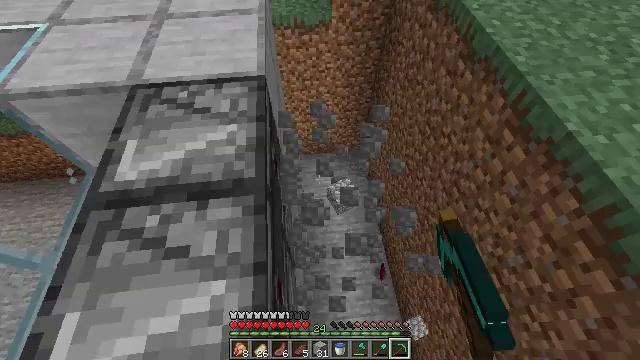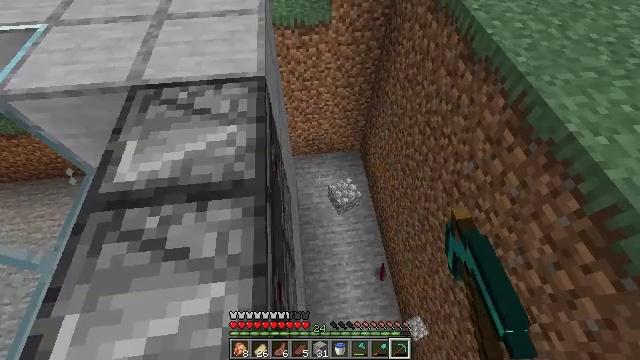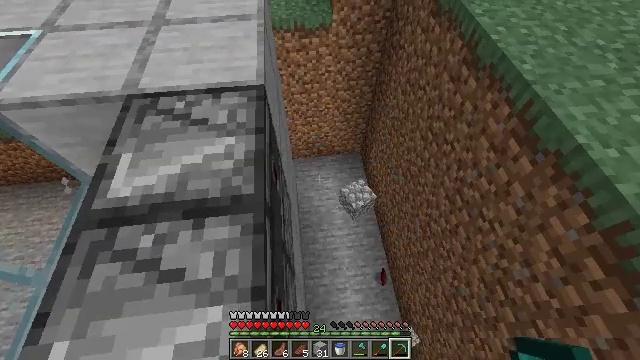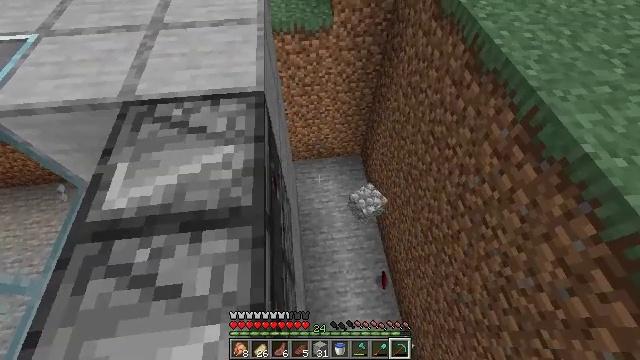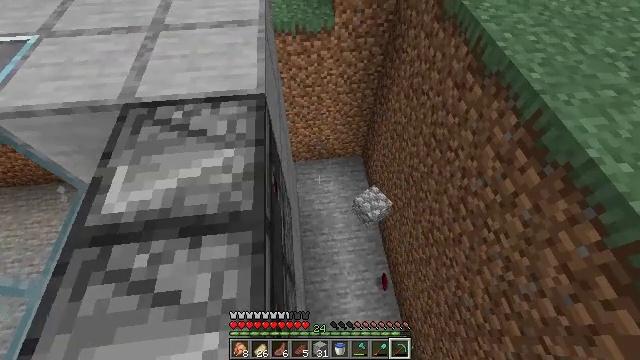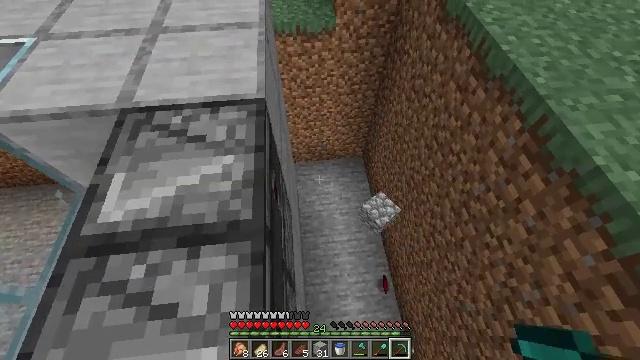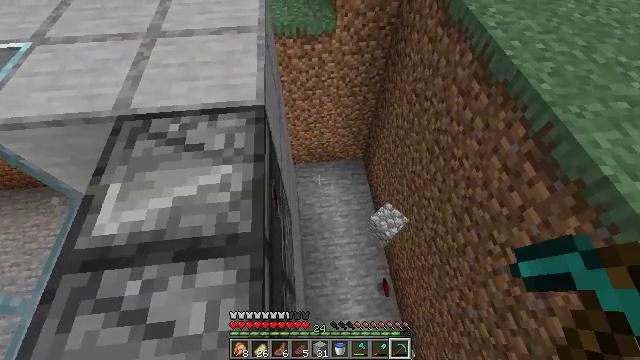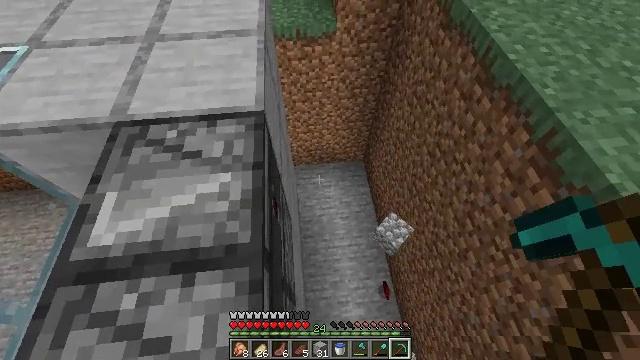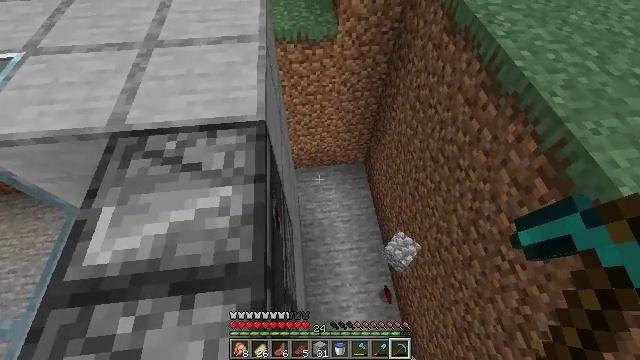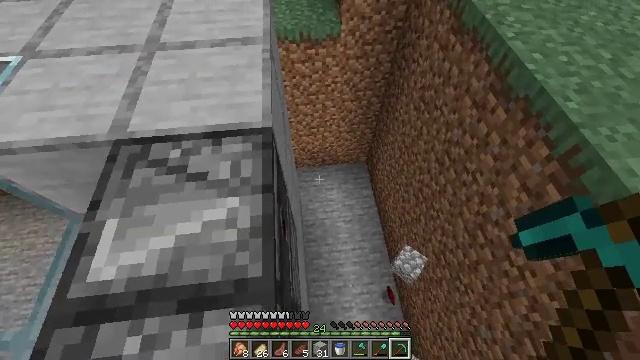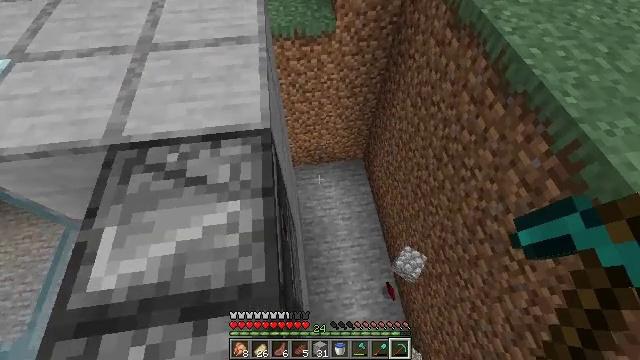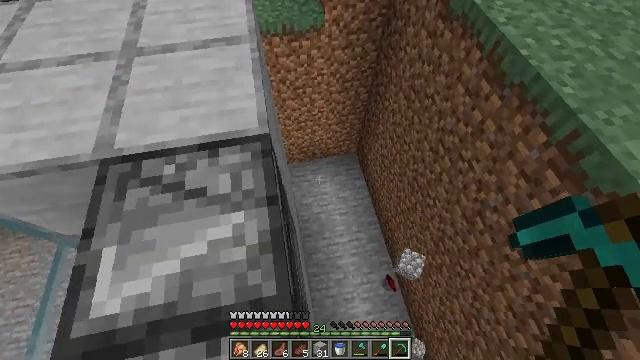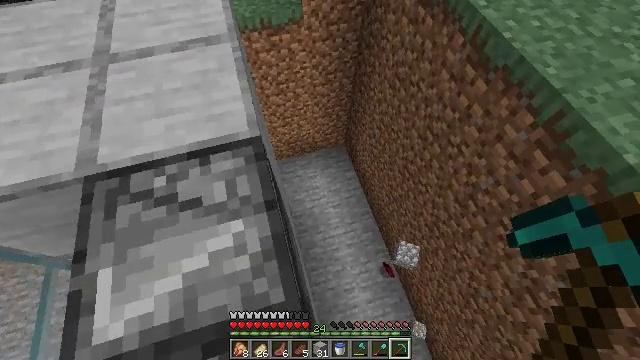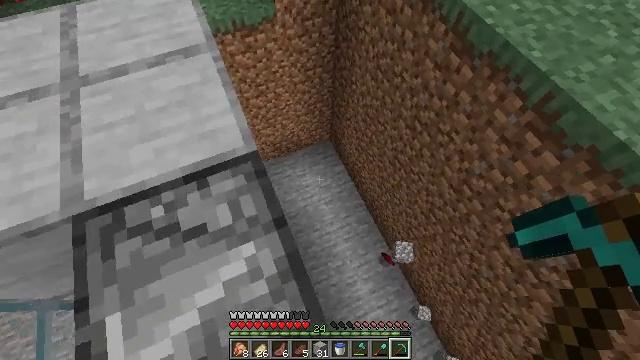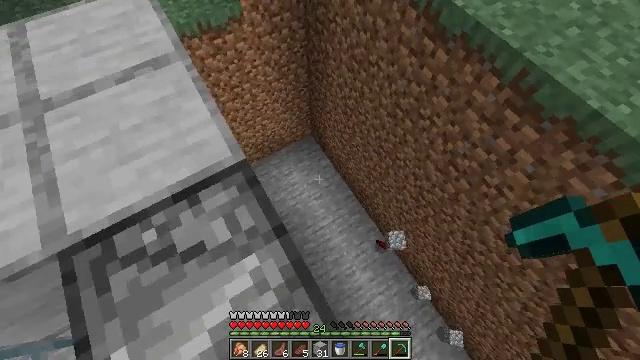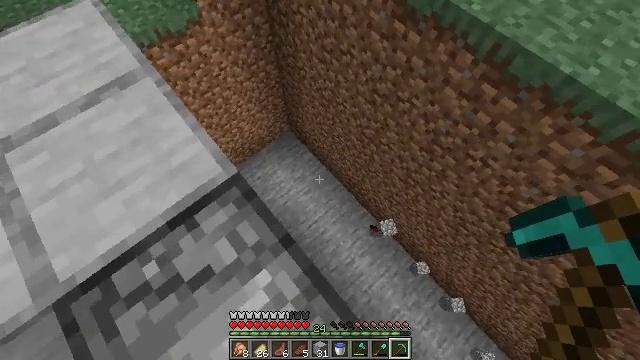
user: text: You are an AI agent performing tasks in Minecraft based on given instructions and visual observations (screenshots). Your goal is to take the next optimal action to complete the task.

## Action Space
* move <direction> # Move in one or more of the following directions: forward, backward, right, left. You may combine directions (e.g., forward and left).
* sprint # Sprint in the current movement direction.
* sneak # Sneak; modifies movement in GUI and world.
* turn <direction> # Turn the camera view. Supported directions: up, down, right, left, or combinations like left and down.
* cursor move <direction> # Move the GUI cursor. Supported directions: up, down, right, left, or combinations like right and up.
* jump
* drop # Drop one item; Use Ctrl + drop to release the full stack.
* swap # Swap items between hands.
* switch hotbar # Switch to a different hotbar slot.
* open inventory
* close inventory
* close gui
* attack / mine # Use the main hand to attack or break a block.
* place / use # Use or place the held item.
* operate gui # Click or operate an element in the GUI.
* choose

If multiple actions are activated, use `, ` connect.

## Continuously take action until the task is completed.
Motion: motion action
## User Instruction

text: Collect the observer.
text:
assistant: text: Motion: move forward, sneak, attack / mine
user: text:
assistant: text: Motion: move forward, sneak
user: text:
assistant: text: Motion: move forward, sneak
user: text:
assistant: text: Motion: move forward, sneak
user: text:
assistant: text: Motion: move forward, sneak
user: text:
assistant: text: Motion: move forward, sneak
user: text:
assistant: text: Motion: move forward, sneak
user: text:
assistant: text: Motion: move forward and move left, sneak
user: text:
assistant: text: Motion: move forward and move left, sneak
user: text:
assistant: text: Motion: move forward and move left, sneak, turn right
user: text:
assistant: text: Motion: move forward and move left, sneak, turn right and down
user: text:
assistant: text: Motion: move forward and move left, sneak, turn right and down
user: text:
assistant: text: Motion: move forward and move left, sneak, turn right and down
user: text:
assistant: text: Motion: move forward and move left, sneak, turn right and down
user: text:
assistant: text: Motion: move forward and move left, sneak, turn right and down
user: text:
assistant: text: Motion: move forward and move left, sneak, turn right and down
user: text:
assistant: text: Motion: move forward and move left, sneak, turn right
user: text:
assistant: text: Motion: move forward and move left, sneak, turn right
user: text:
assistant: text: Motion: move forward and move left, sneak
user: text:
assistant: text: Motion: move forward and move left, sneak, turn right
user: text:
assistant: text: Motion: move left, sneak
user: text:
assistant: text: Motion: move left, sneak
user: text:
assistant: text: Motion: move left, sneak
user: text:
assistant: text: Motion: move left, sneak, turn right
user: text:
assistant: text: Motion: sneak, turn right
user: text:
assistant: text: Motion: move back, sneak, turn right
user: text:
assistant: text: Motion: move back, sneak, turn right
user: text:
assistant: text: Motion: move back, sneak, turn right and up
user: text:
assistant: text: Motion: move back, sneak, turn right and up
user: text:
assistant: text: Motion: move back, sneak, turn right